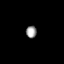
Tissue: prostate
Cell type: T cells
Senescence score: 0.3075
Nuclear area (px): 124
Mean DAPI intensity: 156.887